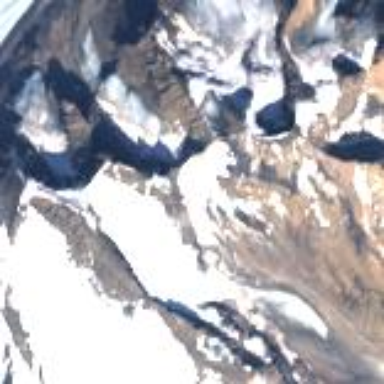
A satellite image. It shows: Stunning view of glacier.